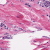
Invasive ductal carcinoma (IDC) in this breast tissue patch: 1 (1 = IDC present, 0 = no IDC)